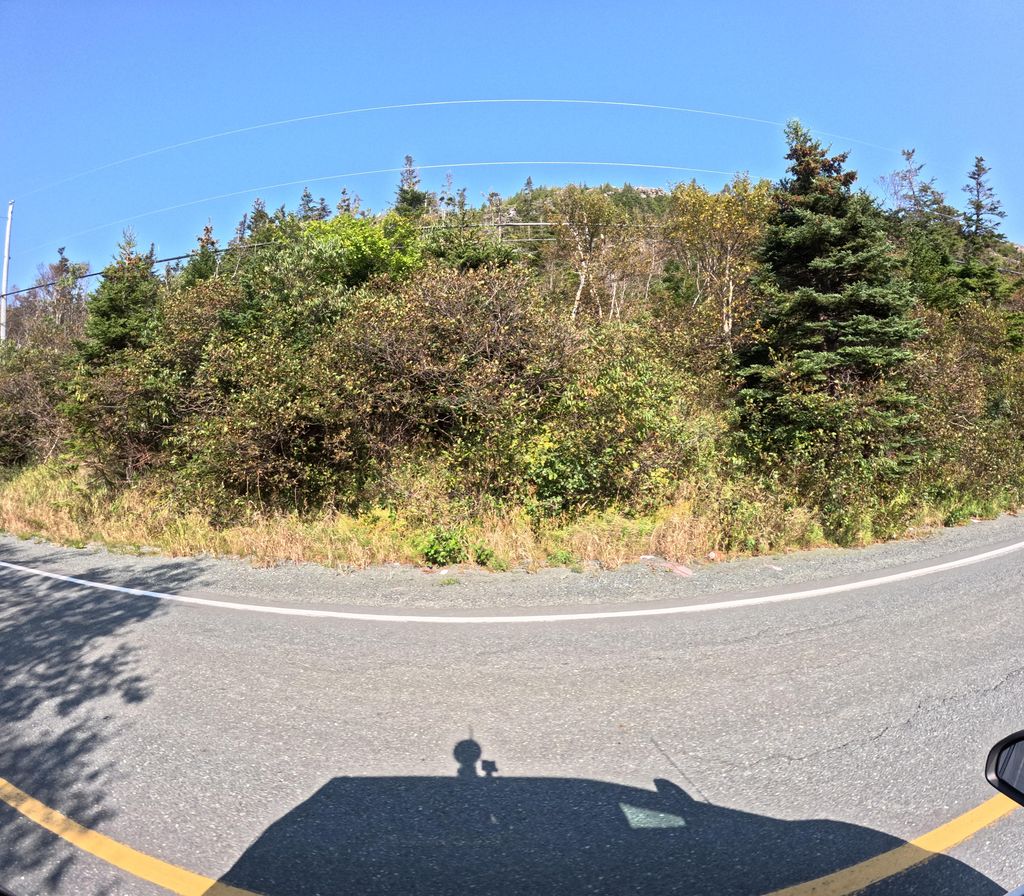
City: st_johns